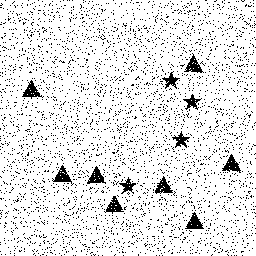
Squares: 0
Triangles: 8
Stars: 4
Total shapes: 12